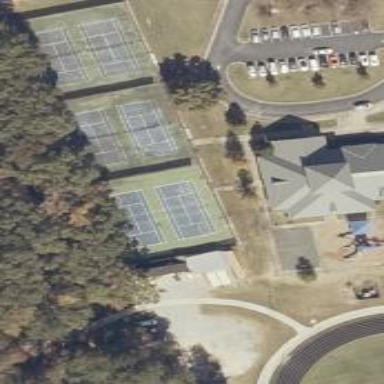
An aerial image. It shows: Tennis court in leisure pitch.